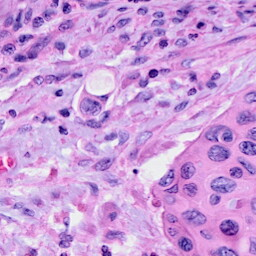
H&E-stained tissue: Cervix